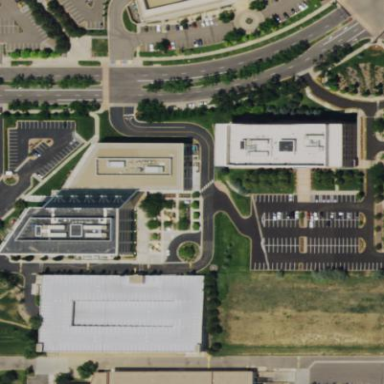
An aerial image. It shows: Office building.